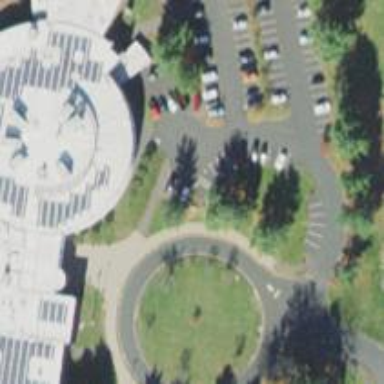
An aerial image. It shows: Parking space.